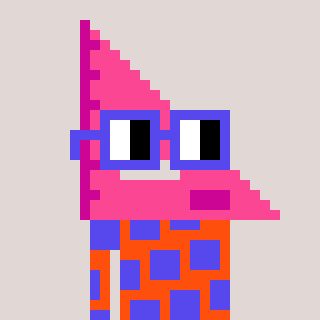
a pixel art character with square blue glasses, a squadron ruler-shaped head and a orange-colored body on a warm background